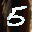
Label: 5